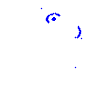
Particle: proton